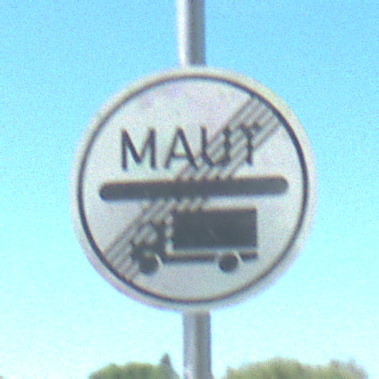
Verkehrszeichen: EndeMautpflicht
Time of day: Midday
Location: Outdoor (Special)
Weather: PartlyCloudy
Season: NotSpecified
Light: Natural